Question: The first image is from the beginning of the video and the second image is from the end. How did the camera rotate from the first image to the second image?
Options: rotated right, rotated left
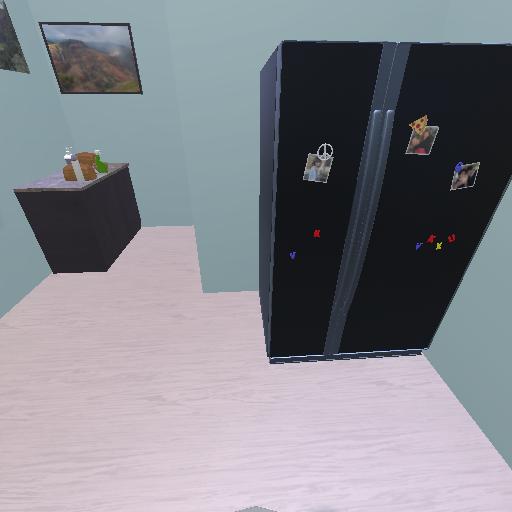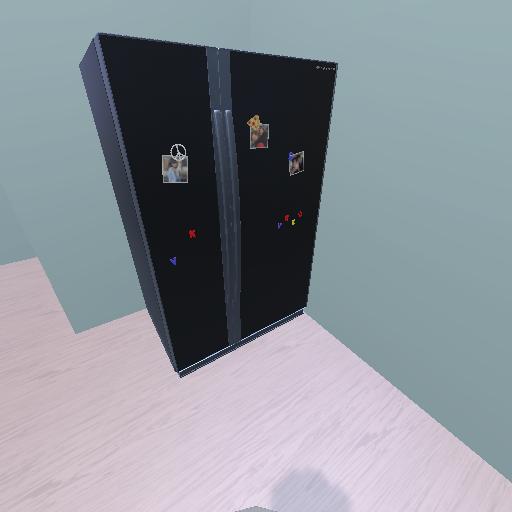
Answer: rotated right